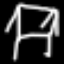
Label: chair